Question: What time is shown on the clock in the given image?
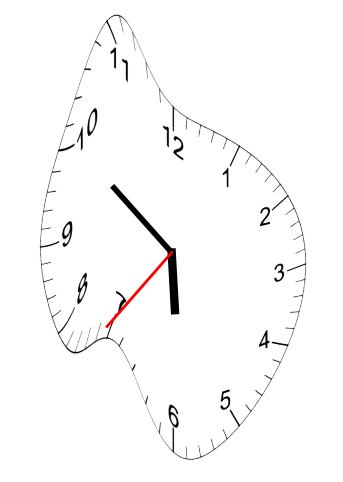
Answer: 05:50:36